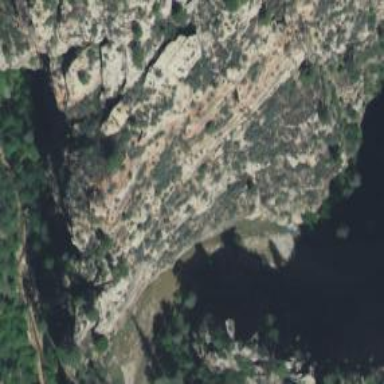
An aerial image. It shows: Natural cliff.